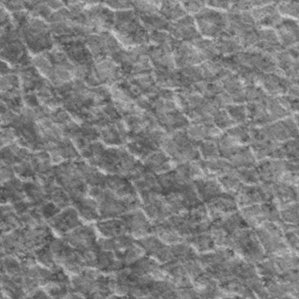
Label: frost